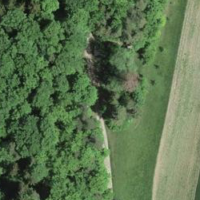
EUNIS habitat code: 44
Species observed at this site:
Prunus spinosa